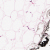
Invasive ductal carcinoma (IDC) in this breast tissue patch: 0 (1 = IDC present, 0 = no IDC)